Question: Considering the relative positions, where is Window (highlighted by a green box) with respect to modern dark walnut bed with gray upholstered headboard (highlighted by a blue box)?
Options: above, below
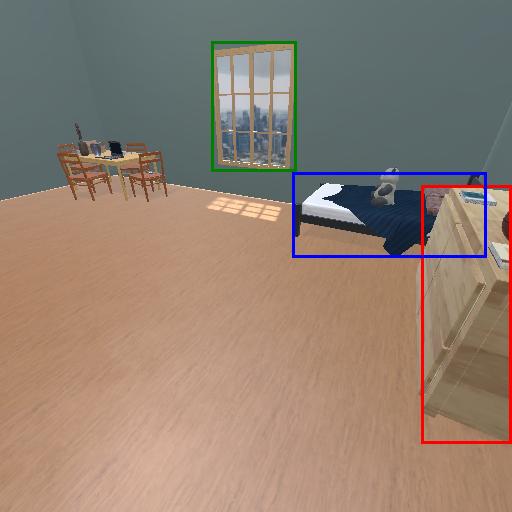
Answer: above